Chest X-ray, AP view. Patient: 48 years old, sex F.
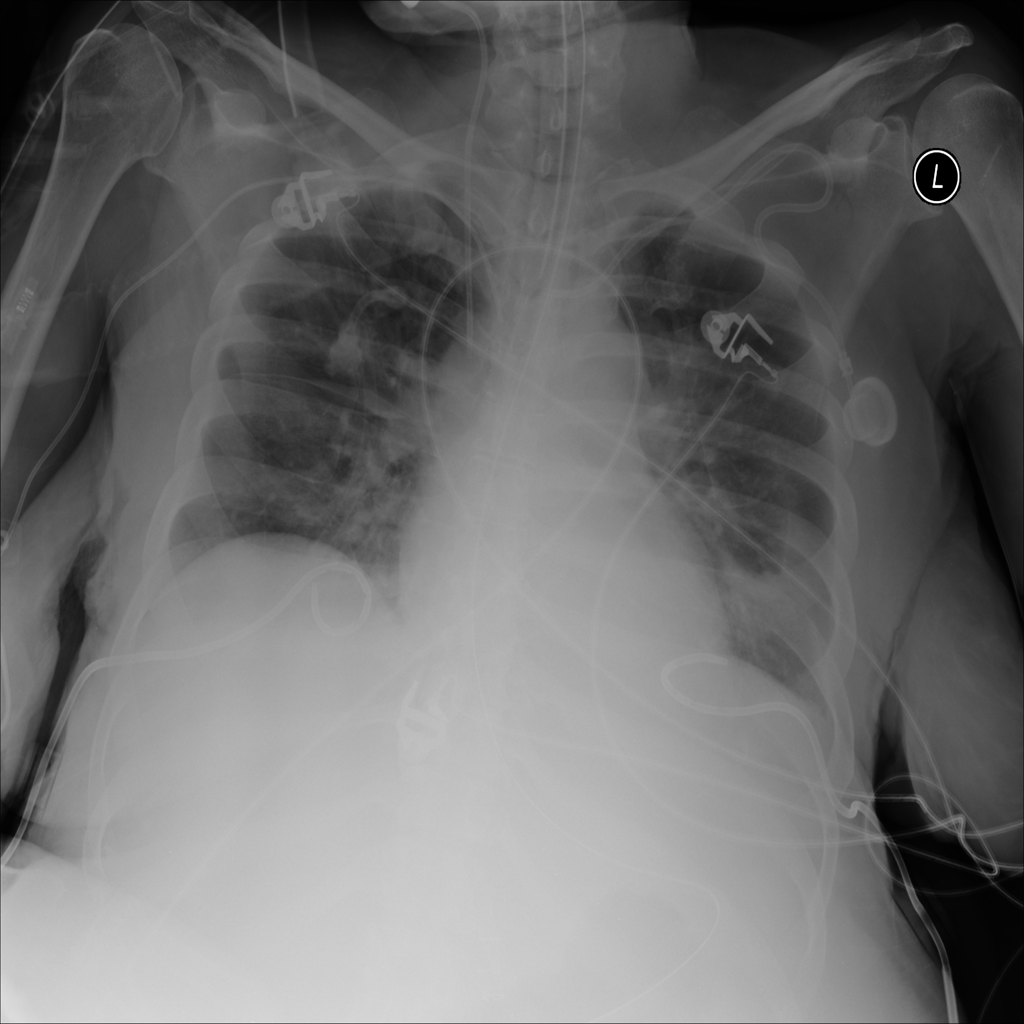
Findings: Atelectasis, Consolidation, Infiltration